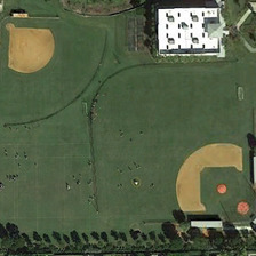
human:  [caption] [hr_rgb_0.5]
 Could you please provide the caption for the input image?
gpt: White buildings and two baseball fields side by side.

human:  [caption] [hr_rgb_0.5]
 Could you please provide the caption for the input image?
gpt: Two baseball fields side by side.

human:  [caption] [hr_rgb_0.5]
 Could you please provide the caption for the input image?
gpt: A white building is next to two baseball fields.

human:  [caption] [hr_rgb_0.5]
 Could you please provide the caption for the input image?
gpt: Two baseball fields next to each other.

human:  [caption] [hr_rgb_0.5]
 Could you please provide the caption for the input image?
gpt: The white building is adjacent to two baseball fields.